Question: I've got this code which I've written in a .bat file, which worked perfectly, but suddenly... it just stopped working, I have no idea what happened to it other than me changing a few folder names.
Here's my code:
'''
@echo off
start /w Files\MySQL\mysql-connector-net-6.6.5.msi
echo MySQL Connector/NET 6.6.5 has been installed.
FOR /F "usebackq delims=" %%i in ('cscript desktop.vbs') DO SET DESKTOPDIR=%%i
copy Files\DayZAdminApp.exe %DESKTOPDIR%\DayZ Admin Panel
echo.
echo DayZ Admin Panel has been placed onto your desktop.
echo D | xcopy Files\DaRT %desktopdir%\DayZ Admin Panel\Files\DaRT /E /Q
ping 127.0.0.1 -n 2 -w 1000 >nul: 2>nul:
echo.
echo DayZ Admin rCon Tool (DaRT) has been copied.
echo.
copy Files\loadout.exe %DESKTOPDIR%\DayZ Admin Panel\Files
echo Loadout editor has been copied.
echo.
echo.
echo Make sure you keep the folder intact, any missing files will limit the panel's capabilities.
echo.
pause
'''
And here's the desktop.vbs file:
'''
set WshShell = WScript.CreateObject("WScript.Shell")
strDesktop = WshShell.SpecialFolders("Desktop")
wscript.echo(strDesktop)'
'''
and in case it helps, here's a screenshot of the output:

Note: My code worked just fine when it was exactly the same except for the foldernames 'Files\' and 'DayZ Admin Panel\'
If it's me just mucking up those foldernames, please tell me what I did wrong, because this looks pretty
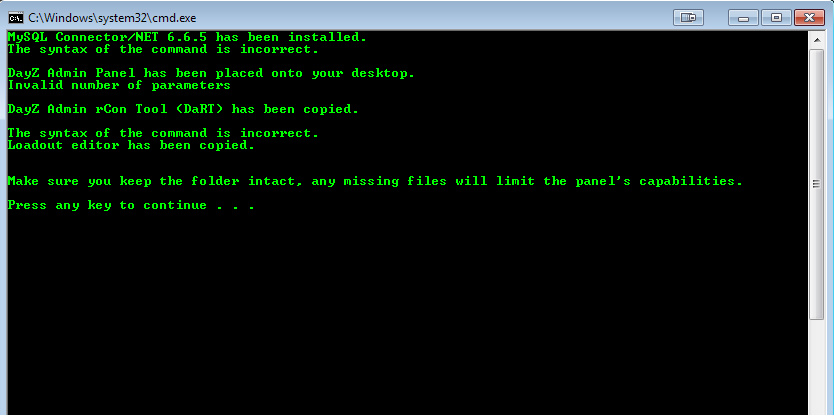
Answer: You need to use '"' around your paths, since the contain spaces
'''
copy Files\DayZAdminApp.exe "%DESKTOPDIR%\DayZ Admin Panel"
...
echo D | xcopy Files\DaRT "%desktopdir%\DayZ Admin Panel\Files\DaRT" /E /Q
...
copy Files\loadout.exe "%DESKTOPDIR%\DayZ Admin Panel\Files"
'''